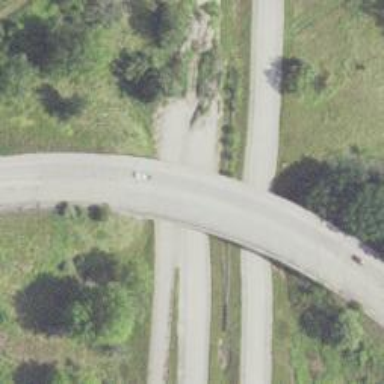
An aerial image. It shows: Bridge.